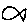
Label: fish